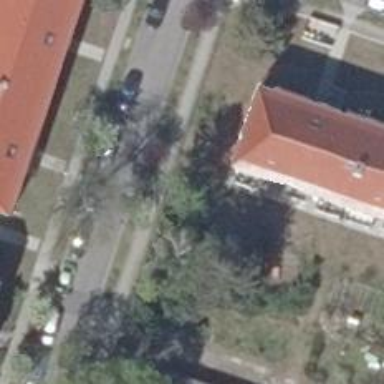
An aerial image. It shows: Deciduous needle-leaved tree on the street.